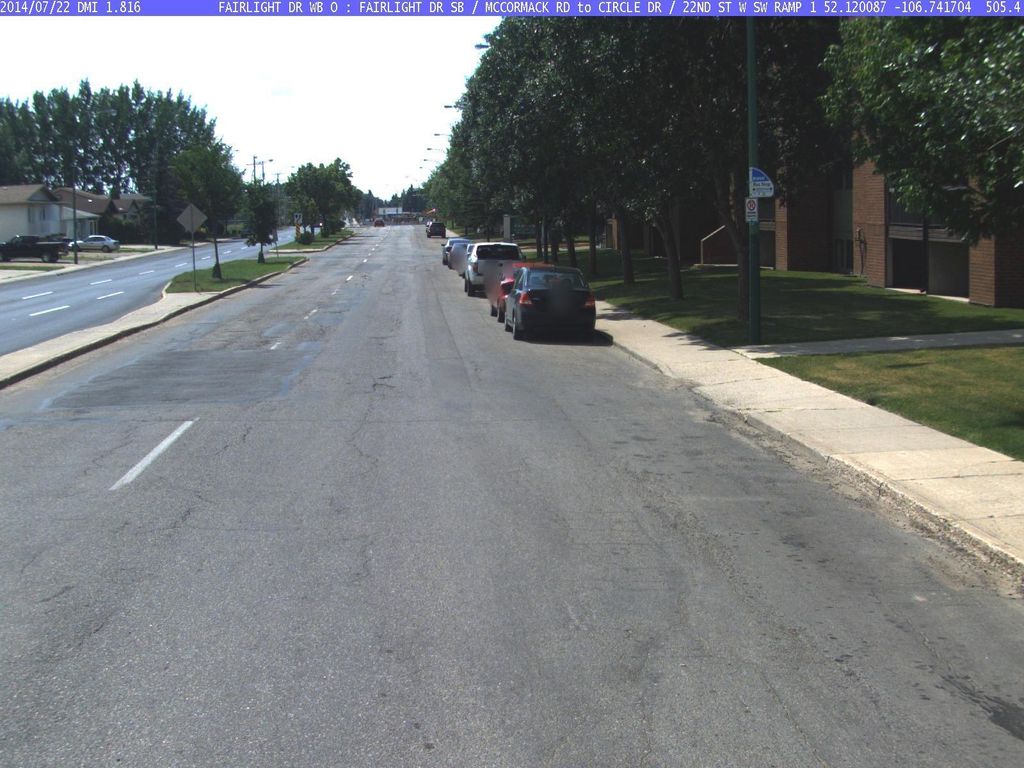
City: saskatoon